Question: I have an enum that bind to a 'ComboBox' in my view.
'''
public enum MyItems
{
[Browsable(false)]
Item1,
[Browsable(true)]
Item2,
[Browsable(false)]
Item3,
[Browsable(true)]
Item4,
}
'''
In view I use 'ObjectDataProvider'
'''
<ObjectDataProvider x:Key="eMyItems" MethodName="GetValues"
ObjectType="{x:Type System:Enum}">
<ObjectDataProvider.MethodParameters>
<x:Type TypeName="Enums:MyItems"/>
</ObjectDataProvider.MethodParameters>
</ObjectDataProvider>:
'''
My ComboBox look like this:
'''
<ComboBox ItemsSource="{Binding Source={StaticResource eMyItems}}" SelectedValue="{Binding Item}"/>
'''
The problem is that I see even the ones that above them have '[Browsable(false)]'.

What am I missing?
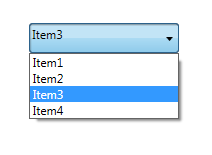
Answer: One of the answers in this related question looks like it might be of help to you:
<URL>